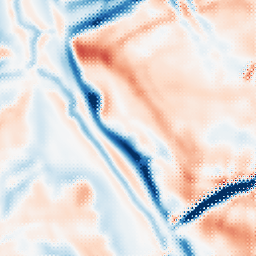
Category: multiscale
Decomposition family: dog
Decomposition parameters: sigma_low: 3
sigma_high: 10
Upsampling method: regularized
Upsampling parameters: scale: 2
lambda_reg: 0.1
Upsampling scale: 2